Field crop: tomato
Growth stage: 2
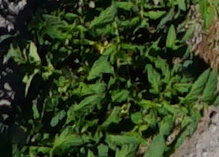
Species: tomato